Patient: sex M, age 53
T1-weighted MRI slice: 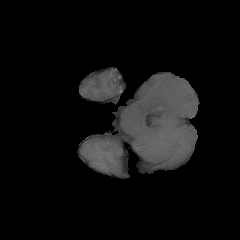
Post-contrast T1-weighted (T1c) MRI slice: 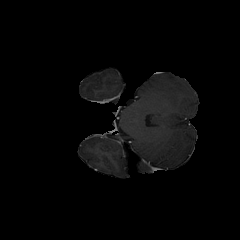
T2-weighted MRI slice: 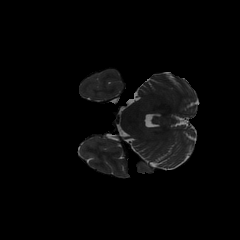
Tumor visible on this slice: no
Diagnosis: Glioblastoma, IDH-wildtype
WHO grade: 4